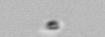
Label: nanoplankton_mix